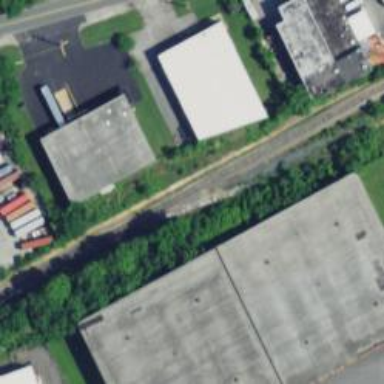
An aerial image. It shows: Disused railway spur.